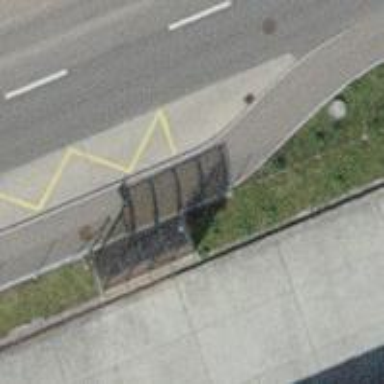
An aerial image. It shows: Platform with shelter for public transport.